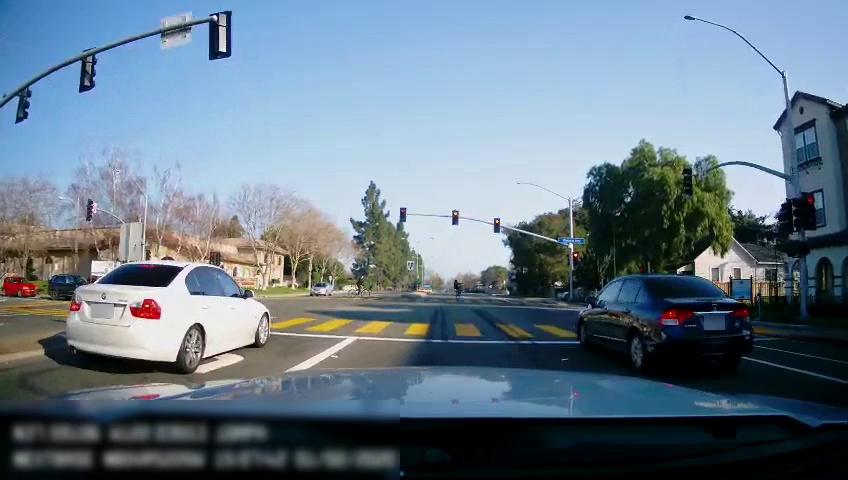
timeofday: Day
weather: Sunny
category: Drivable Space
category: Vehicles | Car
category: Vehicles | Car
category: Vehicles | Car
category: Vehicles | SUV
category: Vehicles | Car
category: Vehicles | Car
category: Bicycles
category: Bicycles
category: Lanes | Current Lane
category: Lanes | Current Lane
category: Lanes | Alternate Lane
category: Lanes | Alternate Lane
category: Traffic | Signs
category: Traffic | Signs
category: Traffic | Lights
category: Traffic | Lights
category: Traffic | Lights
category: Traffic | Lights
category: Traffic | Lights
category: Traffic | Lights
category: Traffic | Lights
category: Traffic | Lights
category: Traffic | Lights
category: Traffic | Lights
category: Traffic | Lights
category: Traffic | Lights
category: Traffic | Lights